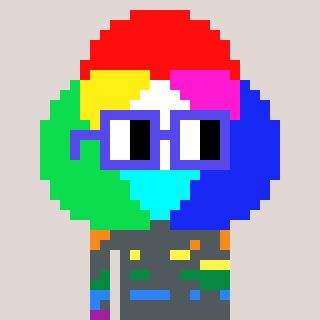
a pixel art character with square blue glasses, a color circle-shaped head and a hotbrown-colored body on a warm background